Question: this is the screen I'm developing:

The problem is the following:
If I enter wrong inputs, I do get all the errors of the wrong fields. However, for the last field it keeps telling me that I need to put in a valid one (even if it is corrected). It only does this with the last field. Does anyone know where my problem is situated?
This is my code:
'''
public void actionPerformed(ActionEvent e) {
try{
//Check if the field of the enterprise name is empty, if it is empty, generate an error message
if(enterpriseGeneral.getEnterpriseName().getText().length() != 0){
this.entName = enterpriseGeneral.getEnterpriseName().getText();
} else{
correct = false;
ErrorMessage = 1;
}
//Check if the field of the first name (admin) is empty, if it is empty, generate an error message
if(userDetail.getFirstName().getText().length() != 0){
this.firstName = userDetail.getFirstName().getText();
} else{
correct = false;
ErrorMessage = 2;
}
//Check if the field of the last name (admin) is empty, if it is empty, generate an error message
if(userDetail.getLastName().getText().length() != 0){
this.lastName = userDetail.getLastName().getText();
} else{
correct = false;
ErrorMessage = 3;
}
//This if-loop checks if the input of the field 'phone number' is a valid phone number (admin), if it's not, it generates an error message
Pattern pattern = Pattern.compile("[0][0-9]{8,12}");
Matcher mat2 = pattern.matcher( userDetail.getPhoneNumber().getText());
if(mat2.matches()){
phoneNumber = Integer.parseInt(userDetail.getPhoneNumber().getText());
} else{
correct = false;
ErrorMessage = 4;
}
//This if-loop checks if the input of the field 'e-mail' is a e-mail address (admin), if it's not, it generates an error message
Pattern pattern2 = Pattern.compile("[A-Za-z0-9._%+-]+@[A-Za-z0-9.-]+\.[A-Za-z]{2,4}");
Matcher mat = pattern2.matcher(userDetail.getEmail().getText());
if(mat.matches()){
this.email = userDetail.getEmail().getText();
} else{
correct = false;
ErrorMessage = 5;
}
//Check if the field of the enterprise street name is empty, if it is empty, generate an error message
if(enterpriseAdres.getStreet().getText().length() != 0){
this.entStreet = enterpriseAdres.getStreet().getText();
} else{
correct = false;
ErrorMessage = 6;
}
//Checks if the street number of the enterprise address is an actual number.
Pattern pattern3 = Pattern.compile("[0-9]+");
Matcher mat3 = pattern3.matcher(enterpriseAdres.getStreetNumber().getText());
if(mat3.matches() ){
entStreetNumber = Integer.parseInt(enterpriseAdres.getStreetNumber().getText());
} else{
correct = false;
ErrorMessage = 7;
}
this.entBus = enterpriseAdres.getBus().getText();
//Check if the field of the enterprise ZIPcode is empty, if it is empty, generate an error message
if(enterpriseAdres.getZipCode().getText().length() != 0){
this.entZip = enterpriseAdres.getZipCode().getText();
} else{
correct = false;
ErrorMessage = 8;
}
//Check if the field of the enterprise city is empty, if it is empty, generate an error message
if(enterpriseAdres.getCityName().getText().length() != 0){
this.entCity = enterpriseAdres.getCityName().getText();
} else{
correct = false;
ErrorMessage = 9;
}
//Check if the field of the enterprise country name is empty, if it is empty, generate an error message
if(enterpriseAdres.getCountry().getText().length() != 0){
this.entCountry = enterpriseAdres.getCountry().getText();
} else{
correct = false;
ErrorMessage = 10;
}
//Check if the field of the admin street name is empty, if it is empty, generate an error message
if(userAdres.getStreet().getText().length() != 0){
this.userStreet = userAdres.getStreet().getText();
} else{
correct = false;
ErrorMessage = 11;
}
//Checks if the street number of the admin address is an actual number.
Pattern pattern4 = Pattern.compile("[0-9]+");
Matcher mat4 = pattern4.matcher(userAdres.getStreetNumber().getText());
if(mat4.matches() ){
userStreetNumber = Integer.parseInt(userAdres.getStreetNumber().getText());
} else{
correct = false;
ErrorMessage = 12;
}
this.userBus = userAdres.getBus().getText();
//Check if the field of the admin ZIPcode is empty, if it is empty, generate an error message
if(userAdres.getZipCode().getText().length() != 0){
this.userZip = userAdres.getZipCode().getText();
} else{
correct = false;
ErrorMessage = 13;
}
//Check if the field of the enterprise name is empty, if it is empty, generate an error message
if(userAdres.getCityName().getText().length() != 0){
this.userCity = userAdres.getCityName().getText();
} else{
correct = false;
ErrorMessage = 14;
}
//Check if the field of the admin country name is empty, if it is empty, generate an error message
if(userAdres.getCountry().getText().length() != 0){
this.userCountry = userAdres.getCountry().getText();
} else{
correct = false;
ErrorMessage = 15;
}
} catch (NumberFormatException e2) {
correct = false;
}
//If all fields are inputed correctly, a new customer is added
if (correct == true){
//Hier komt de DAO insert.
//The login name will be the firstname followed by the first letter of the Last name.
final String loginName = userDetail.getFirstName().getText() + userDetail.getLastName().getText().charAt(0);
JOptionPane.showMessageDialog(null, "User added!
The login name for the admin is: " + loginName + "
The password for user " + loginName + " is: " + randomString() );
}
//If there were some fields that were wrongly submitted, switch-case loops over the errors and generates the error message for the corresponding field
else{
switch(ErrorMessage){
case 1:
JOptionPane.showMessageDialog(null, "Please enter a valid enterprise name");
break;
case 2:
JOptionPane.showMessageDialog(null, "Please enter a valid first name for the admin");
break;
case 3:
JOptionPane.showMessageDialog(null, "Please enter a valid last name for the admin");
break;
case 4:
JOptionPane.showMessageDialog(null, "Please enter a valid phone number for the admin");
break;
case 5:
JOptionPane.showMessageDialog(null, "Please enter a e-mail address for the admin");
break;
case 6:
JOptionPane.showMessageDialog(null, "Please enter a valid street name for the enterprise address");
break;
case 7:
JOptionPane.showMessageDialog(null, "Please enter a valid street number for the enterprise address");
break;
case 8:
JOptionPane.showMessageDialog(null, "Please enter a valid zip code for the enterprise address");
break;
case 9:
JOptionPane.showMessageDialog(null, "Please enter a valid city name for the enterprise address");
break;
case 10:
JOptionPane.showMessageDialog(null, "Please enter a valid country name for the enterprise address");
break;
case 11:
JOptionPane.showMessageDialog(null, "Please enter a valid street name for the admin address");
break;
case 12:
JOptionPane.showMessageDialog(null, "Please enter a valid street number for the admin address");
break;
case 13:
JOptionPane.showMessageDialog(null, "Please enter a valid zip code for the admin address");
break;
case 14:
JOptionPane.showMessageDialog(null, "Please enter a valid city name for the admin address");
break;
case 15:
JOptionPane.showMessageDialog(null, "Please enter a valid country name for the admin address");
break;
}
}
}
'''
For example:
Put in all fields except phone and email:
It gives the wrong email notification (i enter a good one).
it gives a wrong phonenumber notification(i enter a good one).
-> it keeps saying i need to enter a valid phonenumber
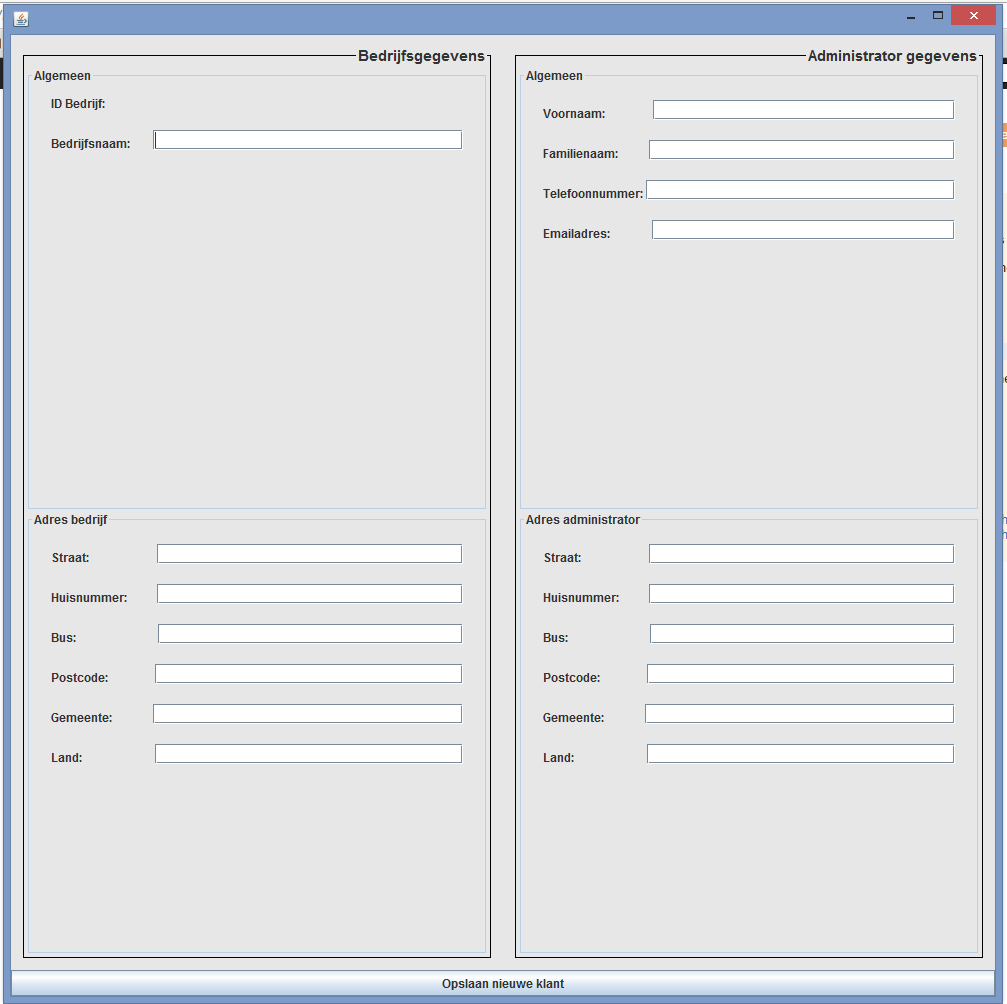
Answer: By "last", I'm assuming you mean "Country". Based on your last comment, is seems like these are initialized elsewhere, and are not cleared after the call to actionPerformed(), so on next call, they are the same as previous call, and if nothing is wrong, they still have error value from previous call. You probably want to do a
'''
correct = true;
'''
at the top of actionPerformed()